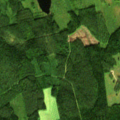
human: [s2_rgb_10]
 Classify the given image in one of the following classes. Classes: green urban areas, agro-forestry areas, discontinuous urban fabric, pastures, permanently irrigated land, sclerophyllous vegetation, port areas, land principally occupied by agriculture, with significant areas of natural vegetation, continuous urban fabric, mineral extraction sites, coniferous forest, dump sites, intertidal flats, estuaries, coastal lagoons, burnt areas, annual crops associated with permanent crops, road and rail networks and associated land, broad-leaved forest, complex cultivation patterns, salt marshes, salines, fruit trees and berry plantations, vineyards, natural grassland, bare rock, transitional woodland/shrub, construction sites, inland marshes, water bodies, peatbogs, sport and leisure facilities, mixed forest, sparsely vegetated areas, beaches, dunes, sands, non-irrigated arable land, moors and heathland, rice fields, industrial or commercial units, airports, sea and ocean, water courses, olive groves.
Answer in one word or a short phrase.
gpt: coniferous forest, mixed forest, transitional woodland/shrub